Question: I have noticed that certain SMS messages that I receive from companies come with a 'sender name'. eg. Just today I received an SMS from a number I have never used before (not im my contacts), however the senders name showed up as 'Adobe'. I get this from other companies too. eg Facebook, Google & Banking.

Is it similar to how a email server works? (you tell the server who you 'are' before you send the message) Is this the case with a carrier's cell tower?
(ie. can you send 'header info' with SMS messages or is the cell tower just spoofing the message's 'sender number' and replacing it with characters?)
(hopefully this is the right place to ask this question...)
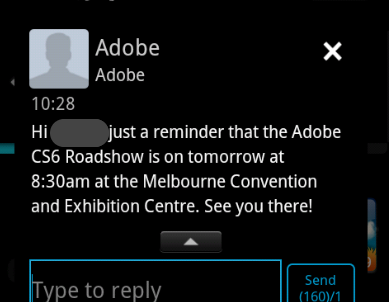
Answer: The MAP protocol (the one used for sending SMS messages among others) allow specifying either a phone number or an alphanumeric number as the sender.
AFAIK this cannot be set from your phone where the sender number will be always your public phone number but SMS Centers can allow sending such messages on other interfaces like the ones used by banks and the companies mentioned by you (usually using the SMPP or UCP protocoll).
Please note that some Telcos do not allow this kind of sender address in messages originated elsewhere but sent to their customers (or they don't allow it for everybody). They use SMS spam filters/firewalls called Home Routers for this.